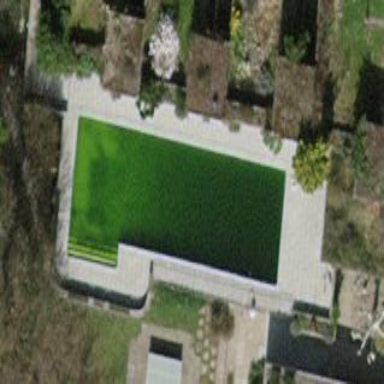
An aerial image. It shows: Swimming pool located in leisure land.